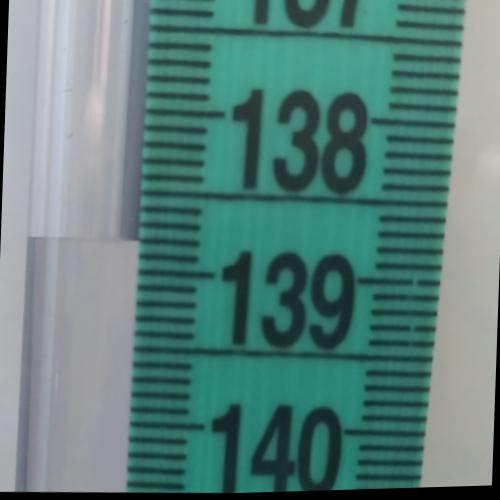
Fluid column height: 138.8 cm